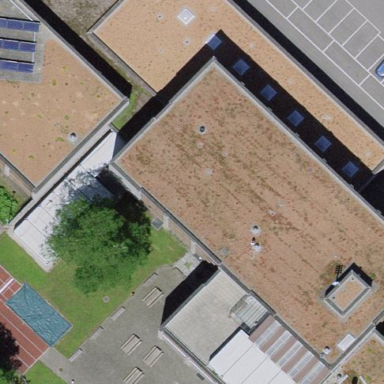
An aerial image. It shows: School building.